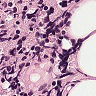
Metastatic tissue present: no